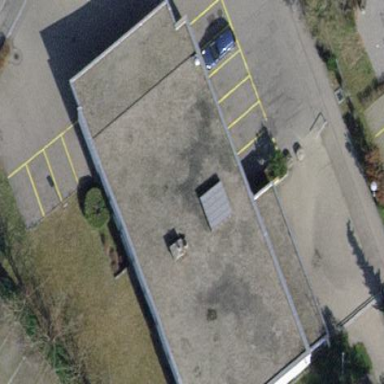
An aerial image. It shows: Post office building.